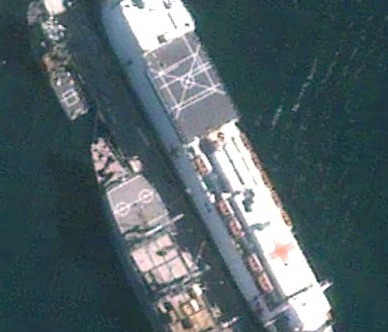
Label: Medical_ship